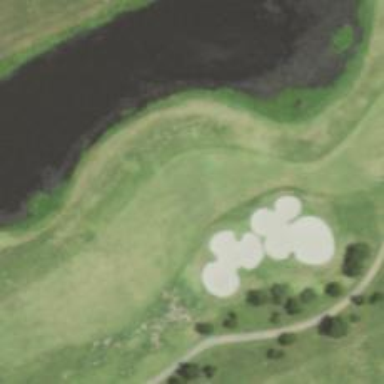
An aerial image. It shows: Golf hole.